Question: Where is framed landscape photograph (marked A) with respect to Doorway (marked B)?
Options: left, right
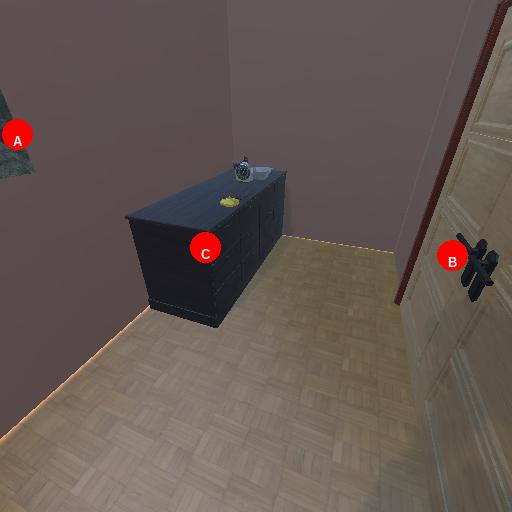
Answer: left